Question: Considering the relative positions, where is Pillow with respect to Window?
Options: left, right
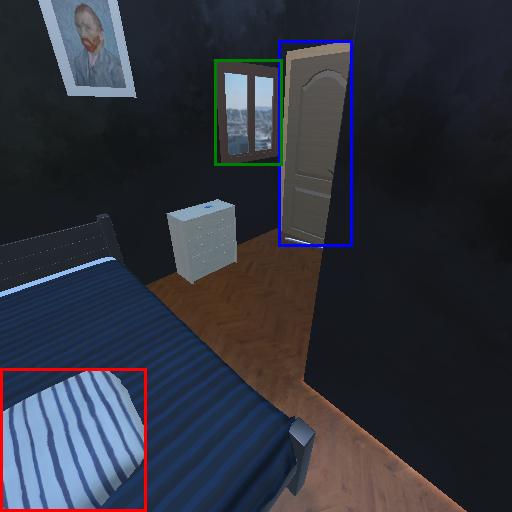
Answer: left